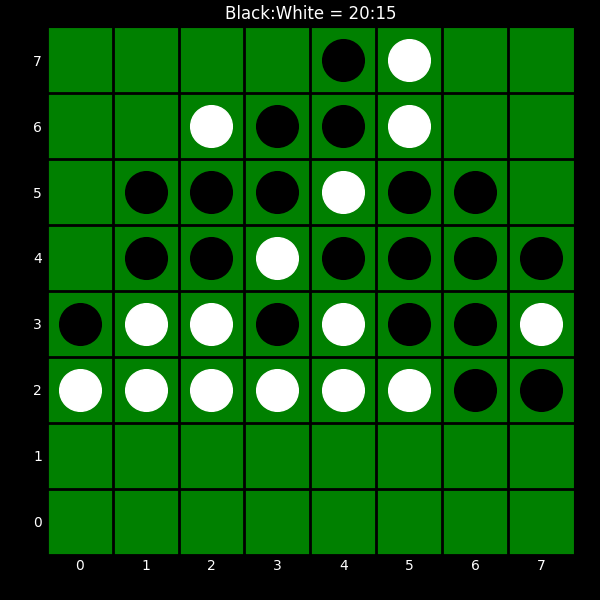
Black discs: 20
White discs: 15